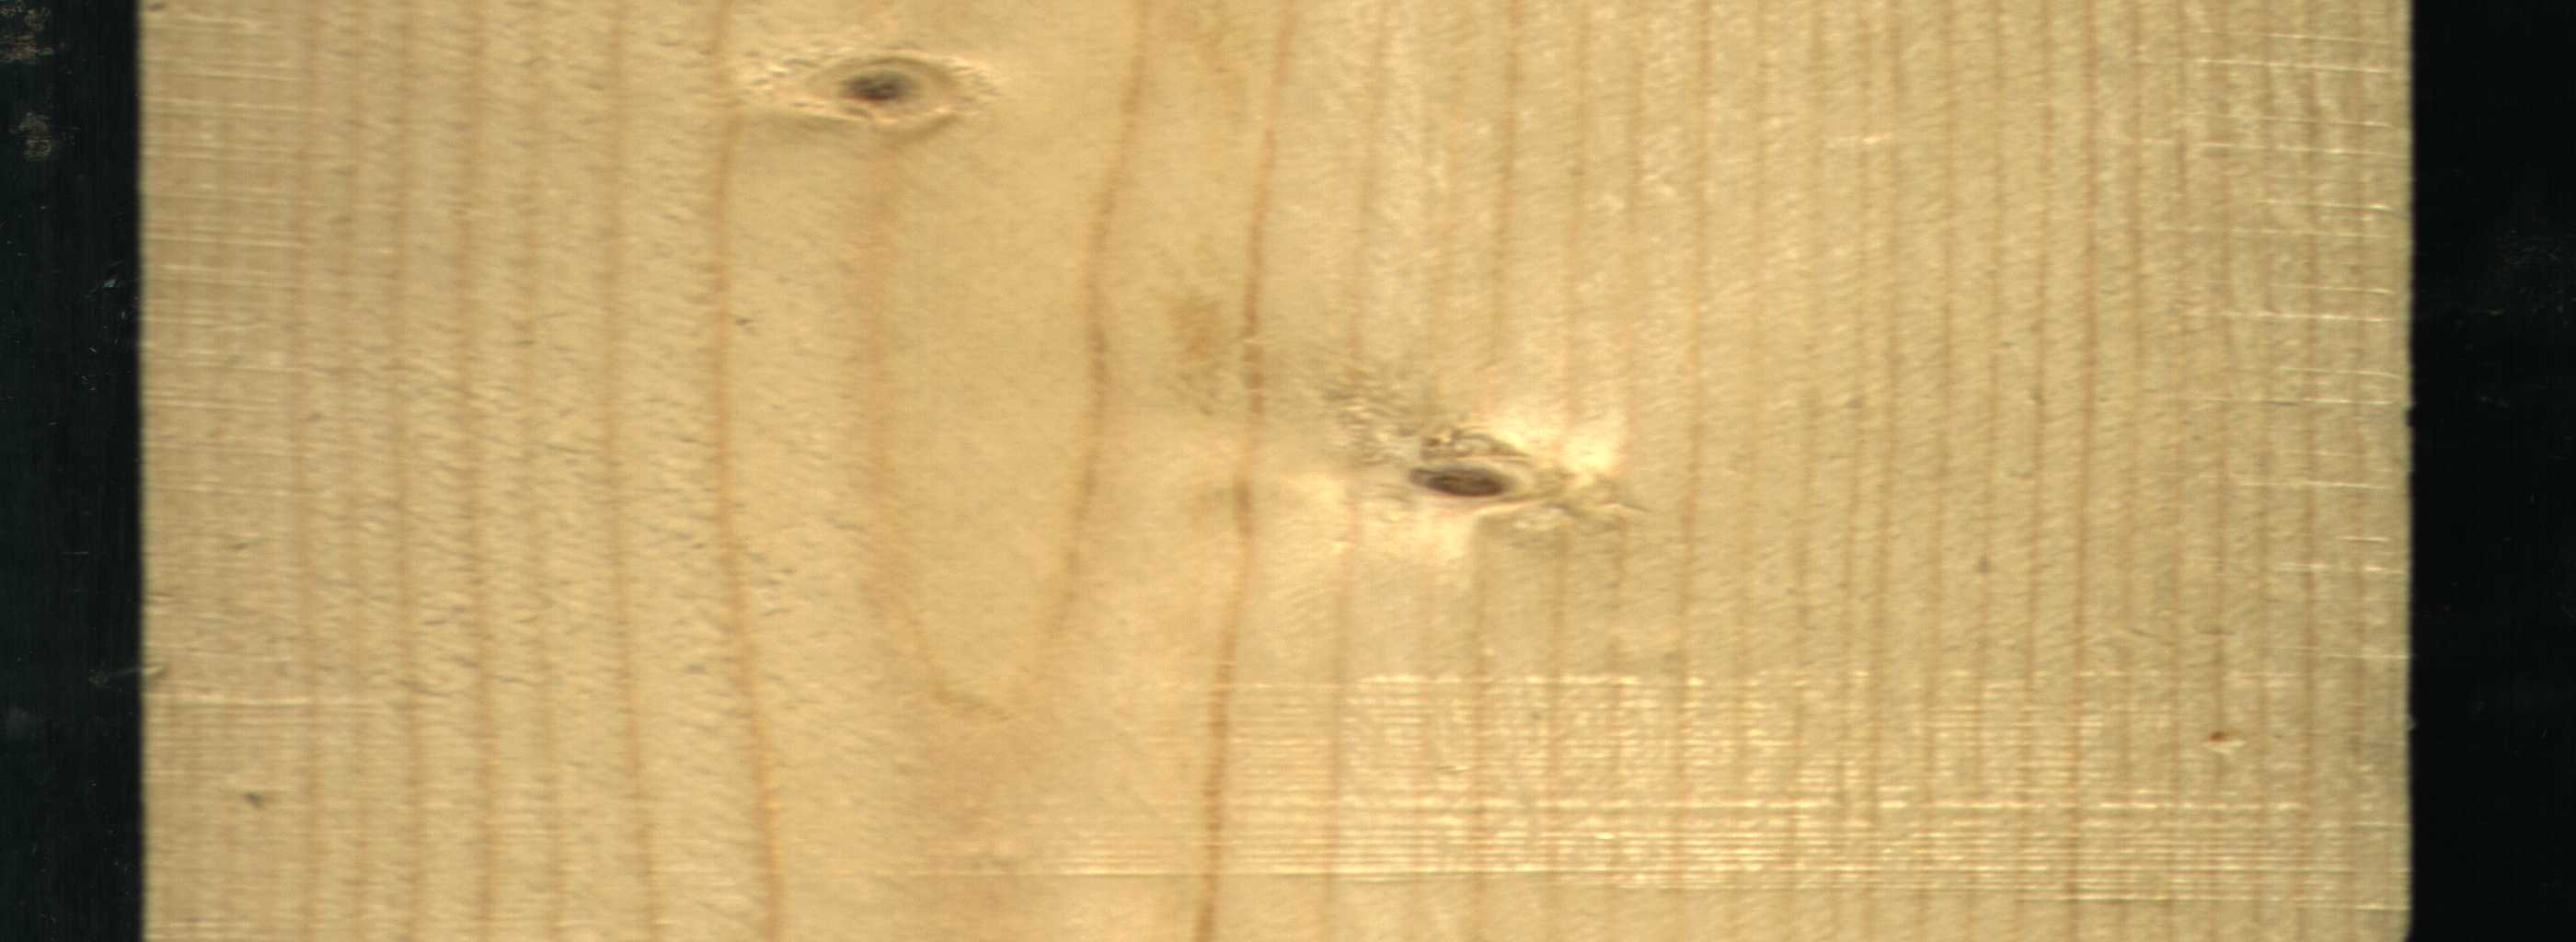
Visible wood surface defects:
Live_Knot
Live_Knot